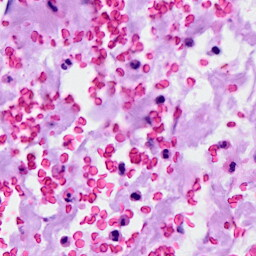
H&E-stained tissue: Breast